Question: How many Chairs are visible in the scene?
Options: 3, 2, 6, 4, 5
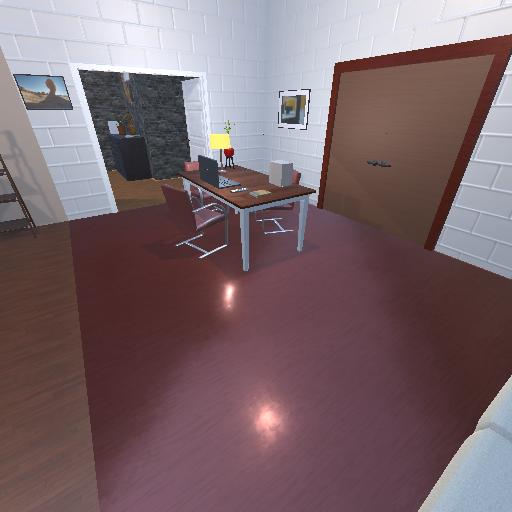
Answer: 3